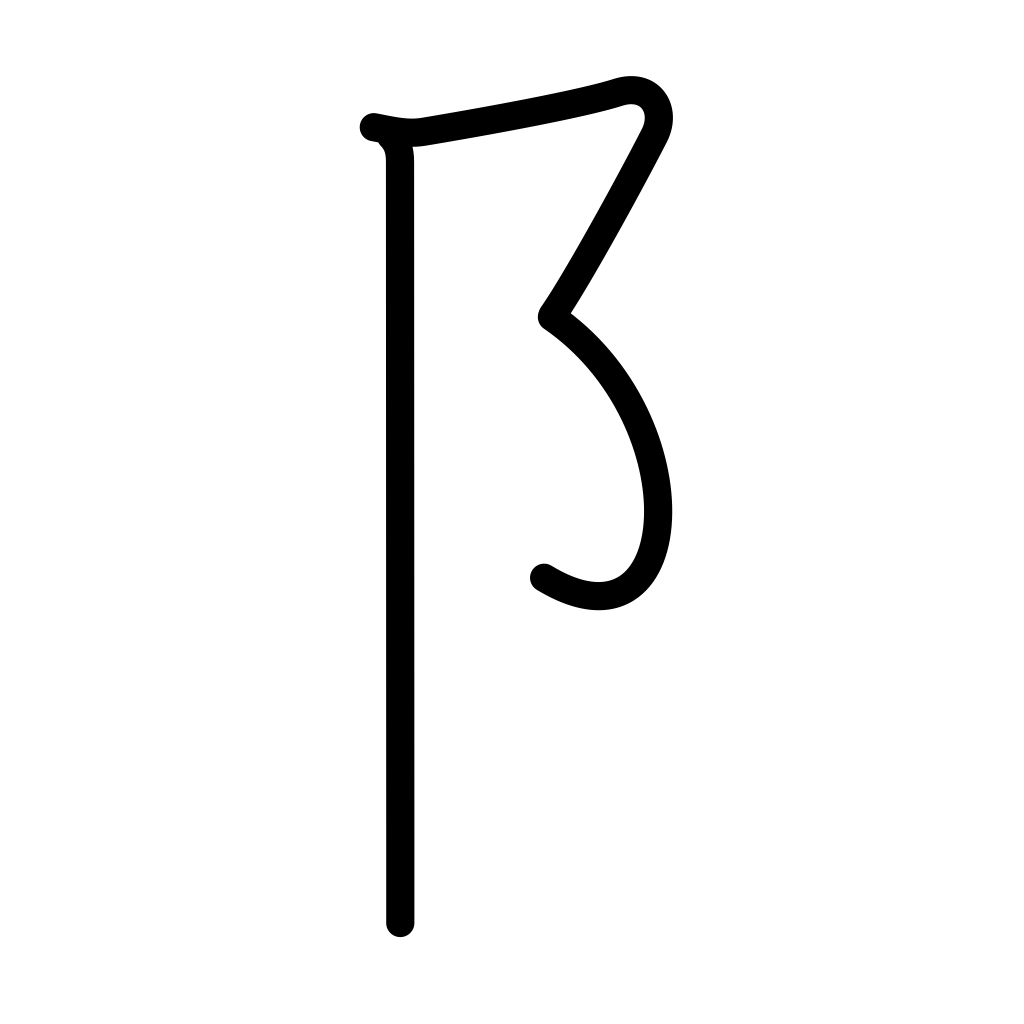
Meaning: place